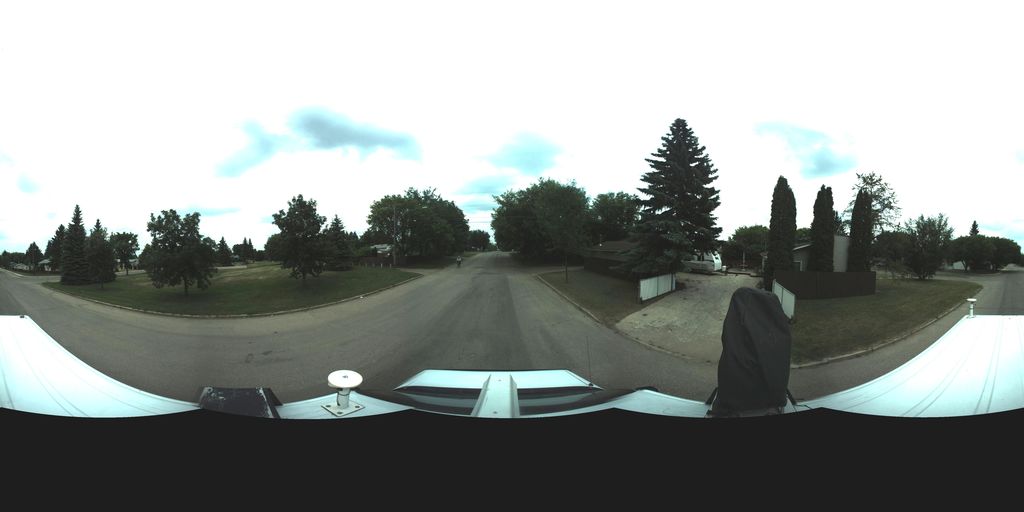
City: saskatoon